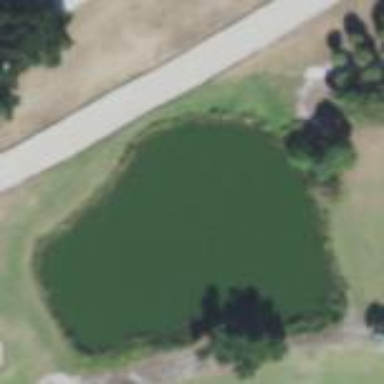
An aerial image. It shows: Water hazard in golf course. The hazard is natural water feature.